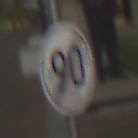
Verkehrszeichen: EndeGeschwindigkeit90
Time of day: MorningAfternoon
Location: Outdoor (Urban)
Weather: PartlyCloudy
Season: NotSpecified
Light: Natural